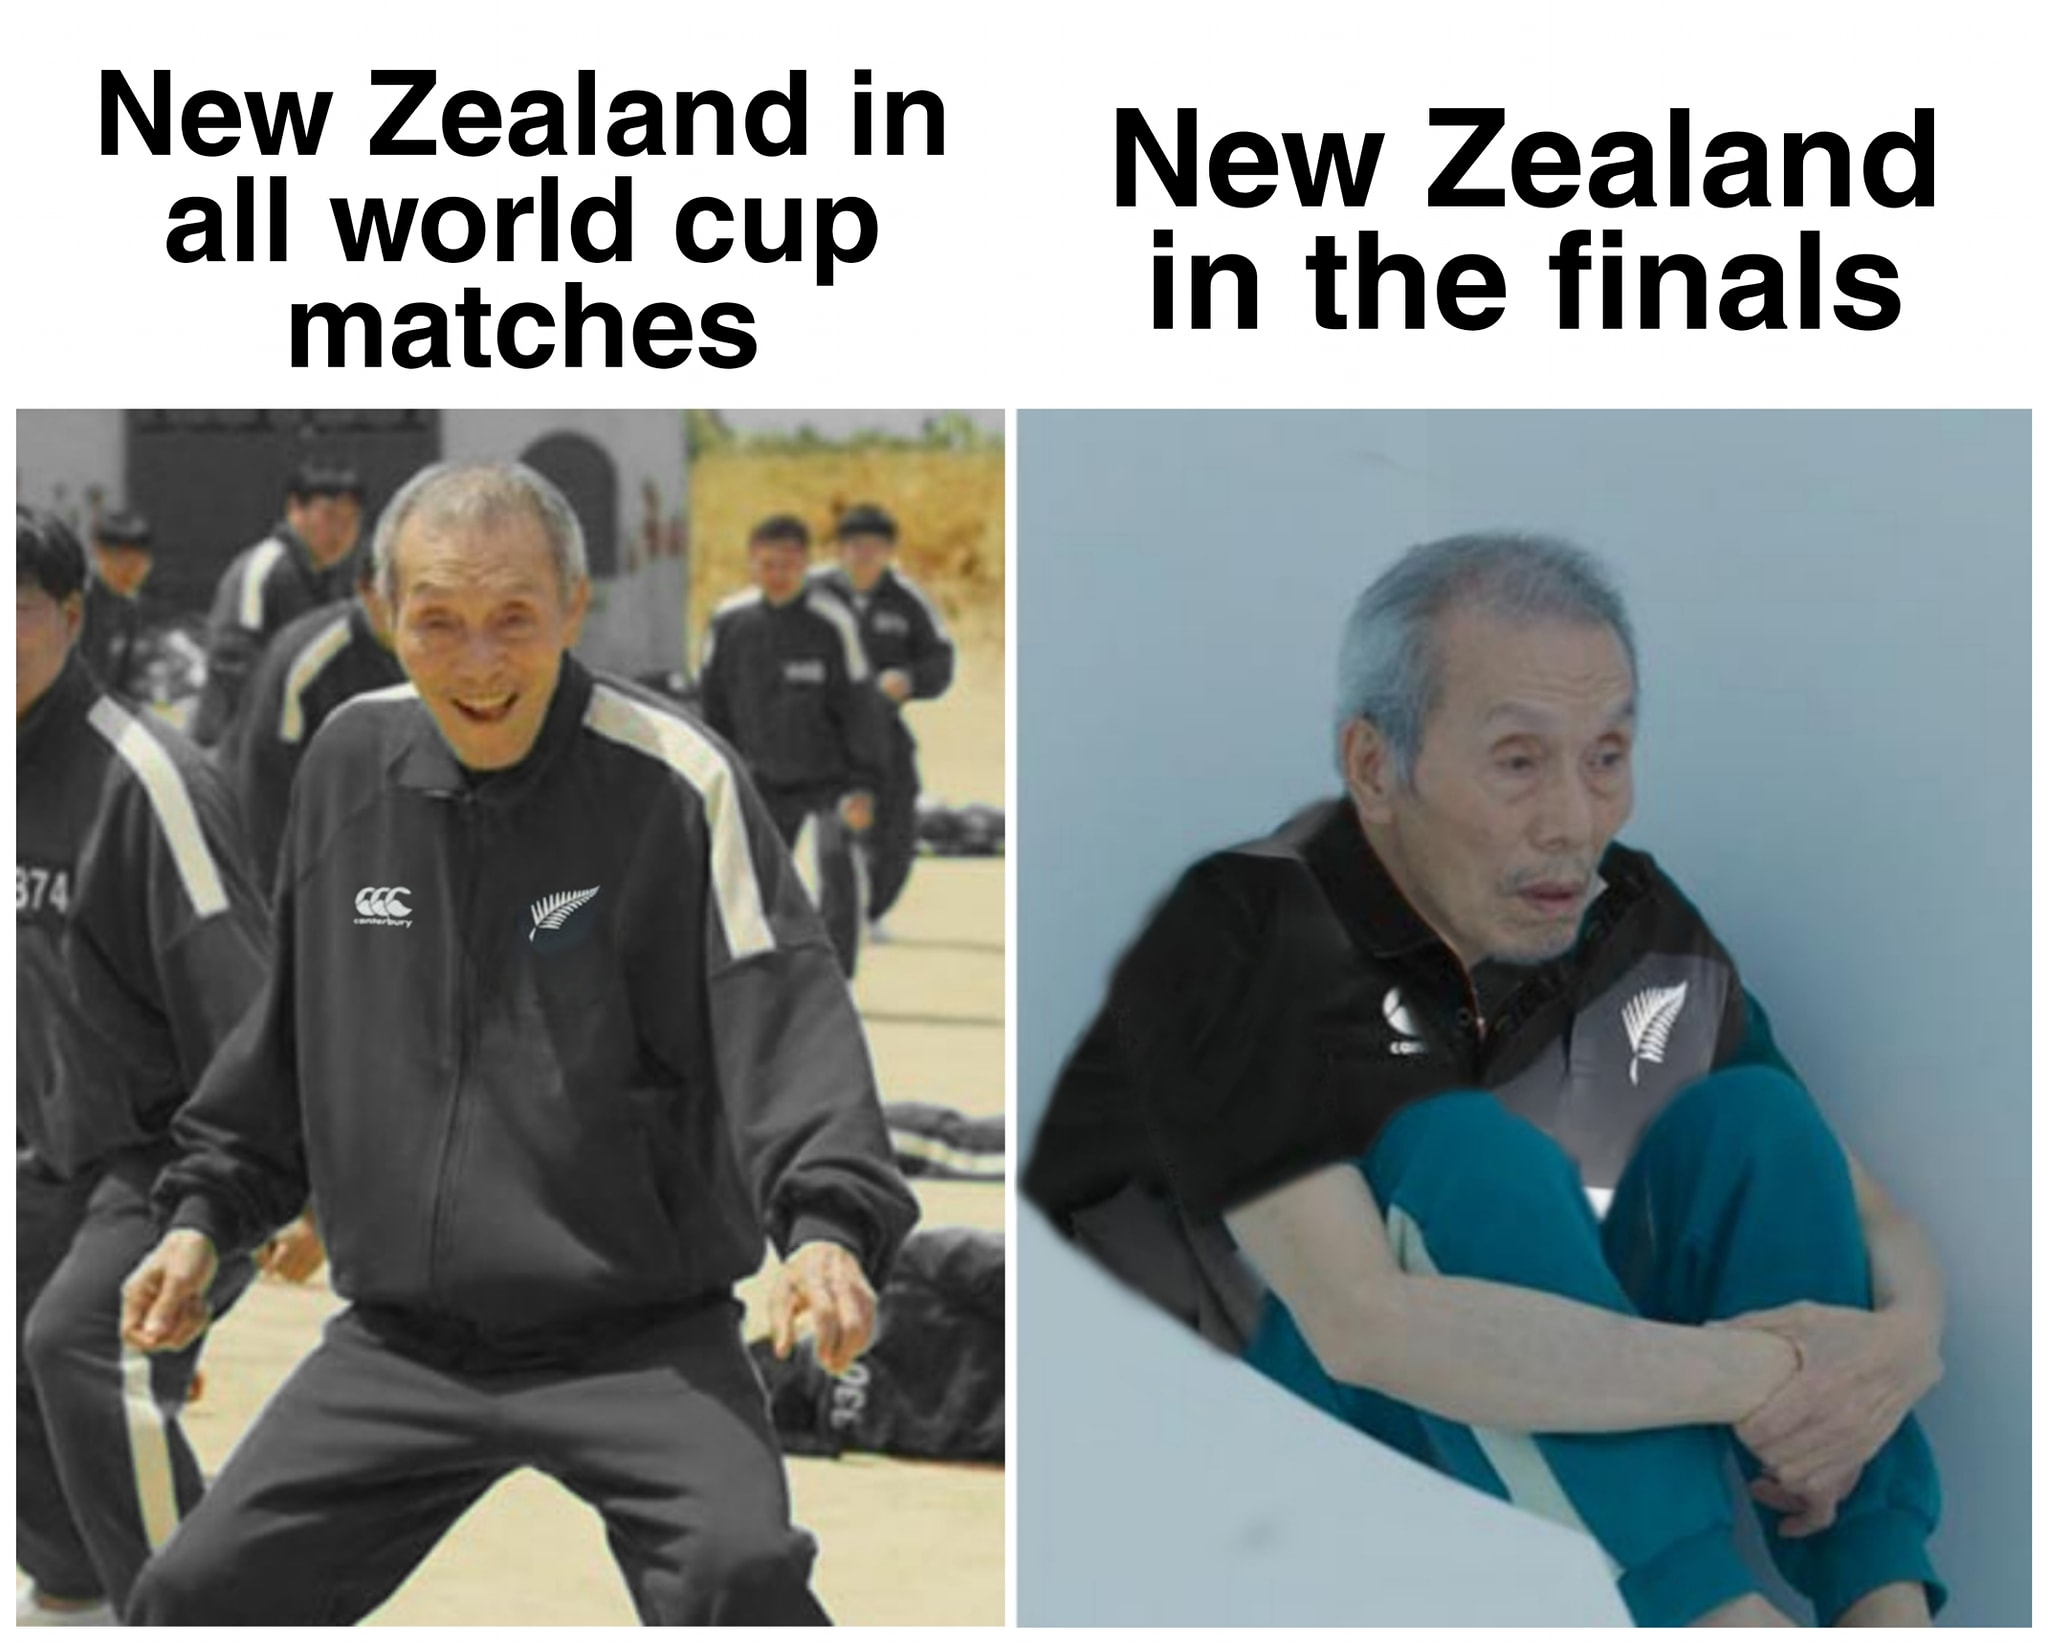
Caption: New Zealand in all world cup matches    New Zealand in the finals
Label: non-hate